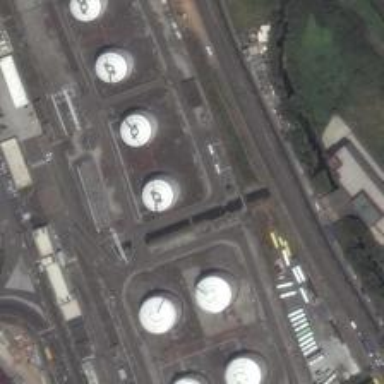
A number of white round buildings are situated in this narrow, rectangular area .